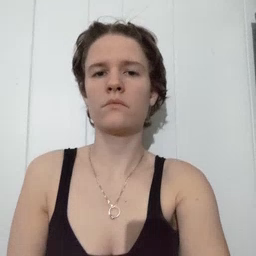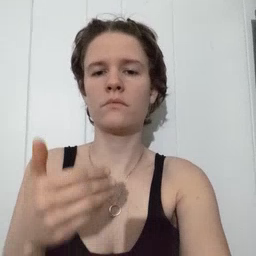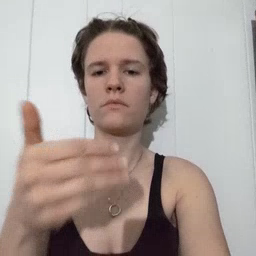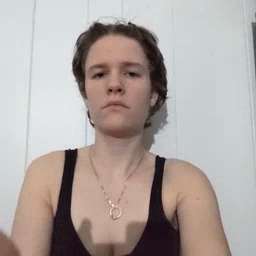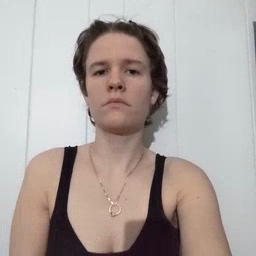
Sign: after